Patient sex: M
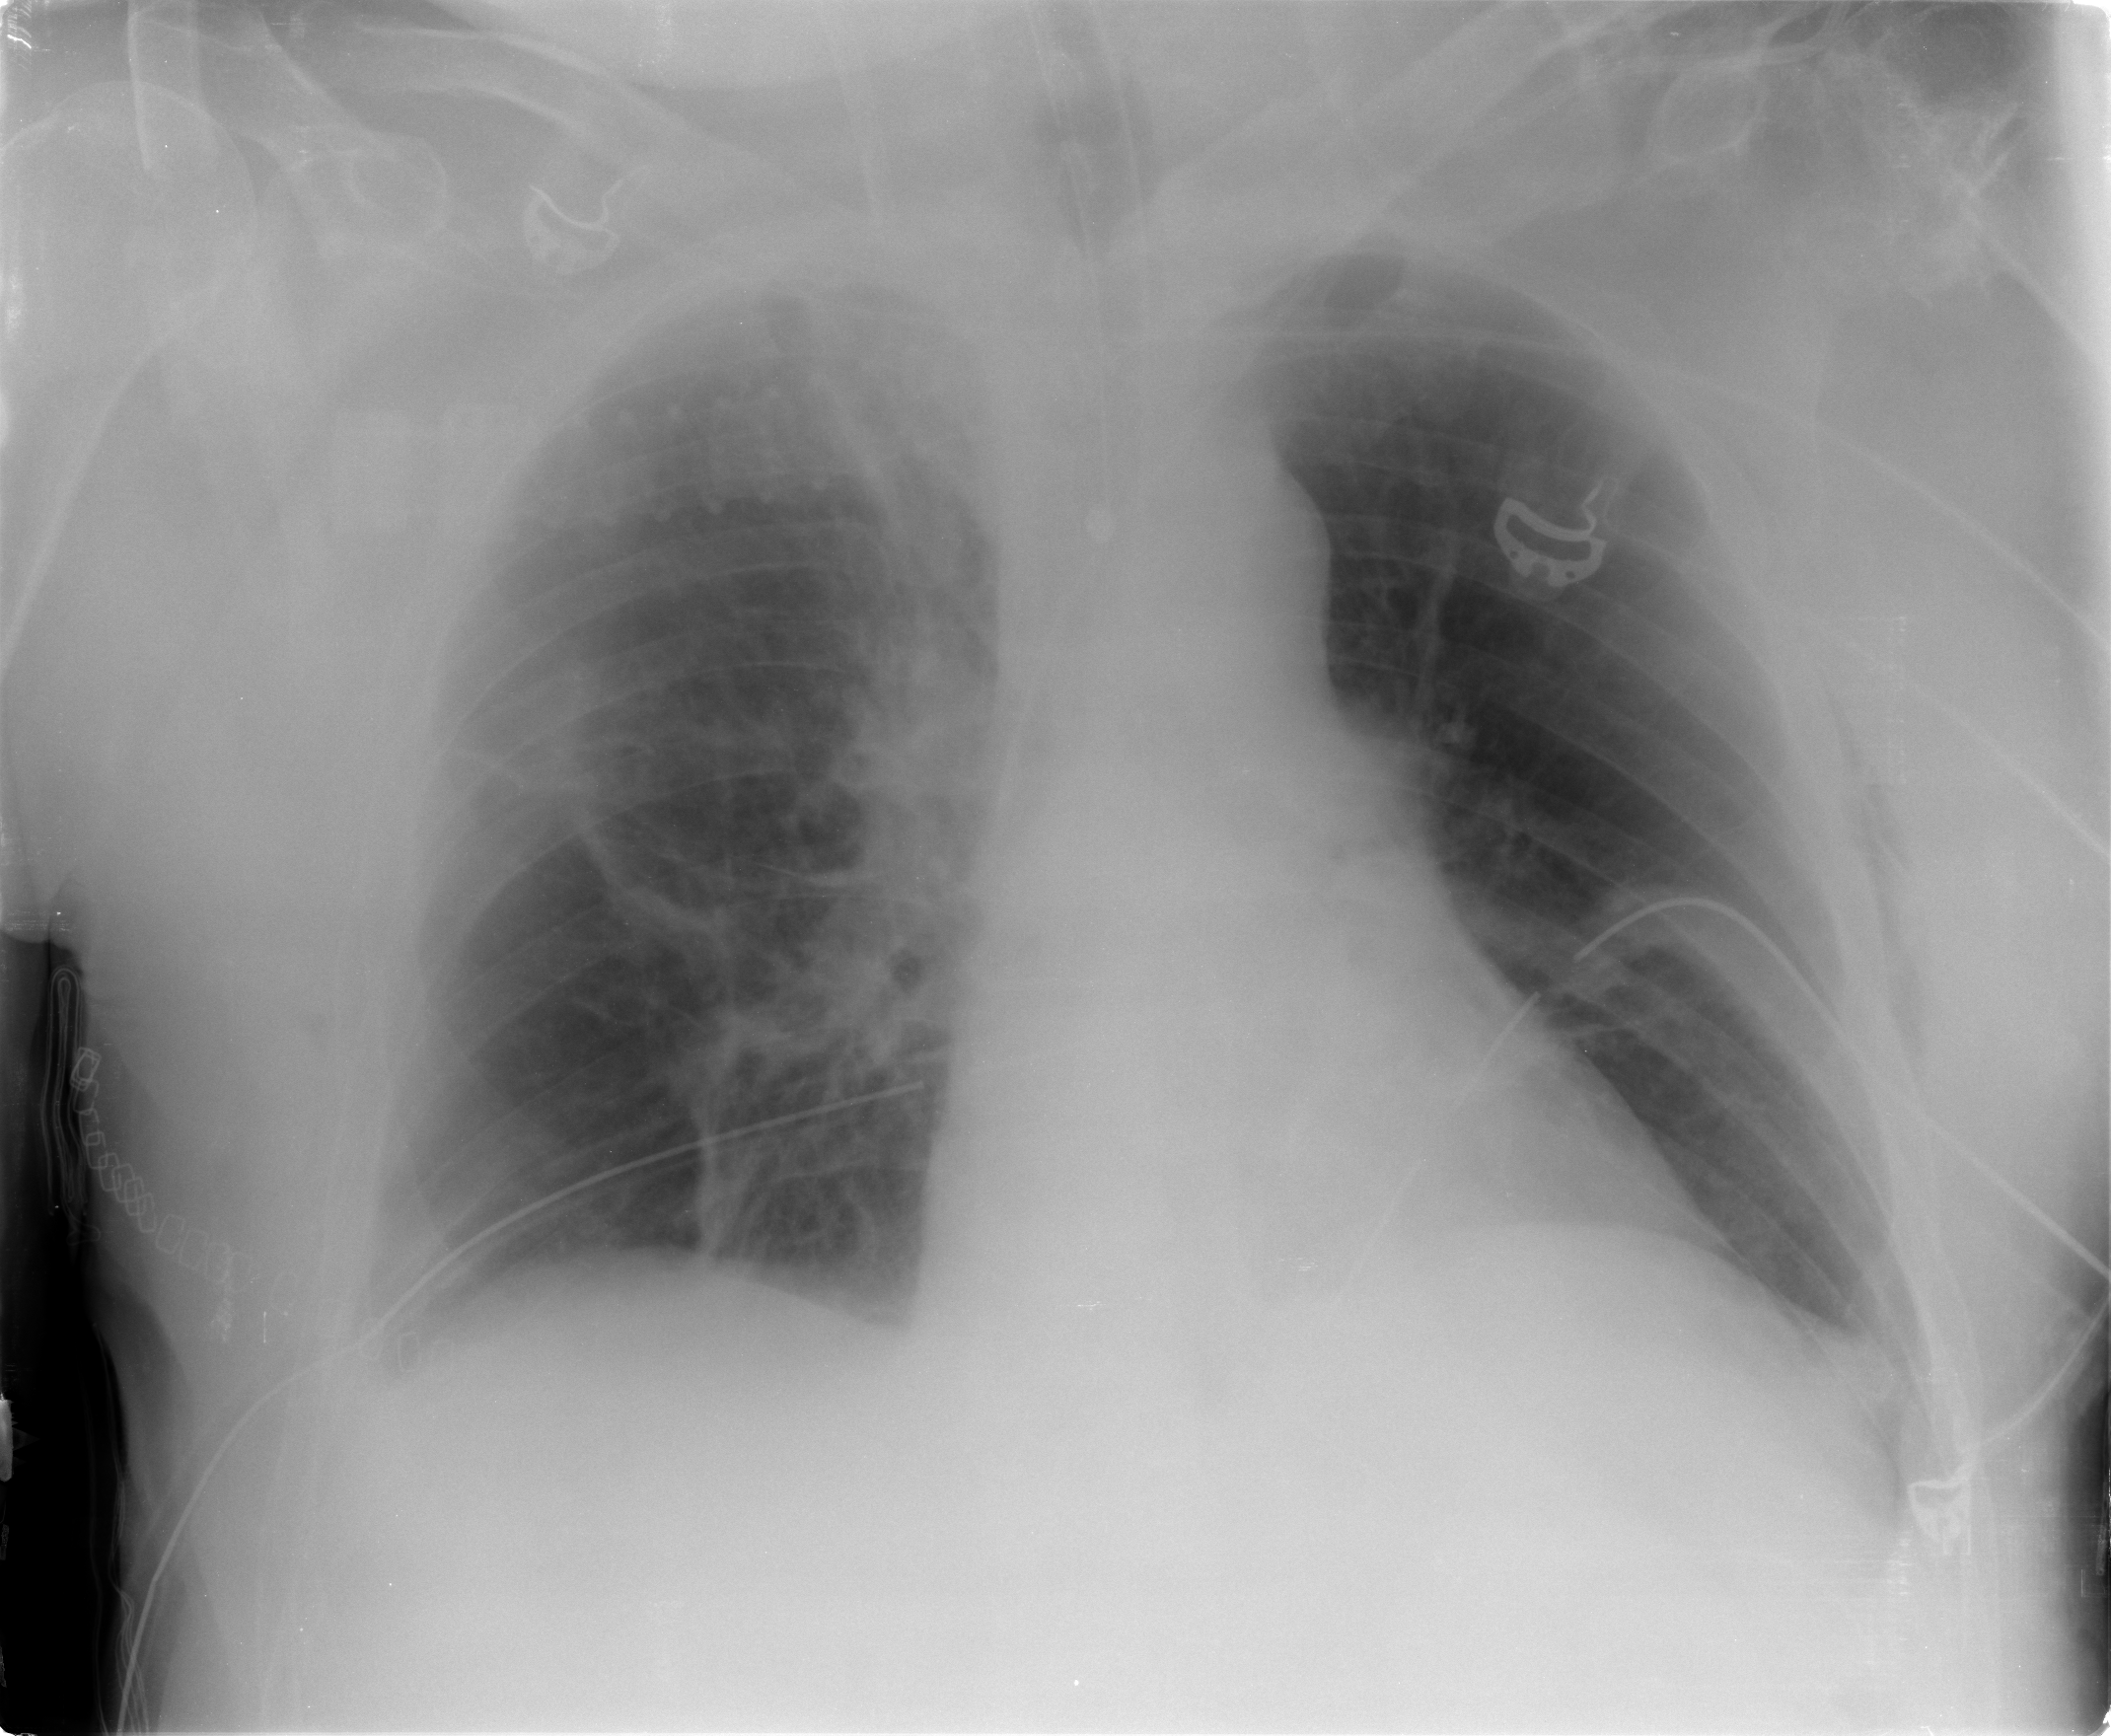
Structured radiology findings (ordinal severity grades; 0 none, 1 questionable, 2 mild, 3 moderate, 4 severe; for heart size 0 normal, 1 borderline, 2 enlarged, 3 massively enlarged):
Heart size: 0
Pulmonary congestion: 2
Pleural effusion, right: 2
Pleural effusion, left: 0
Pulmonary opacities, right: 0
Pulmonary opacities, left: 0
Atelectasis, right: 2
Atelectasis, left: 2